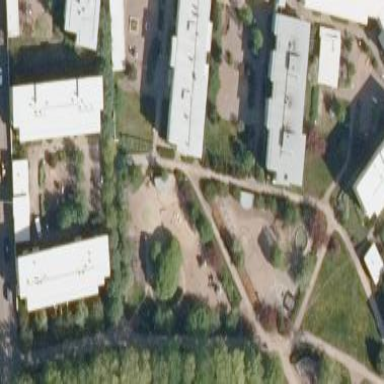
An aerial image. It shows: Playground area for leisure activities on the land.